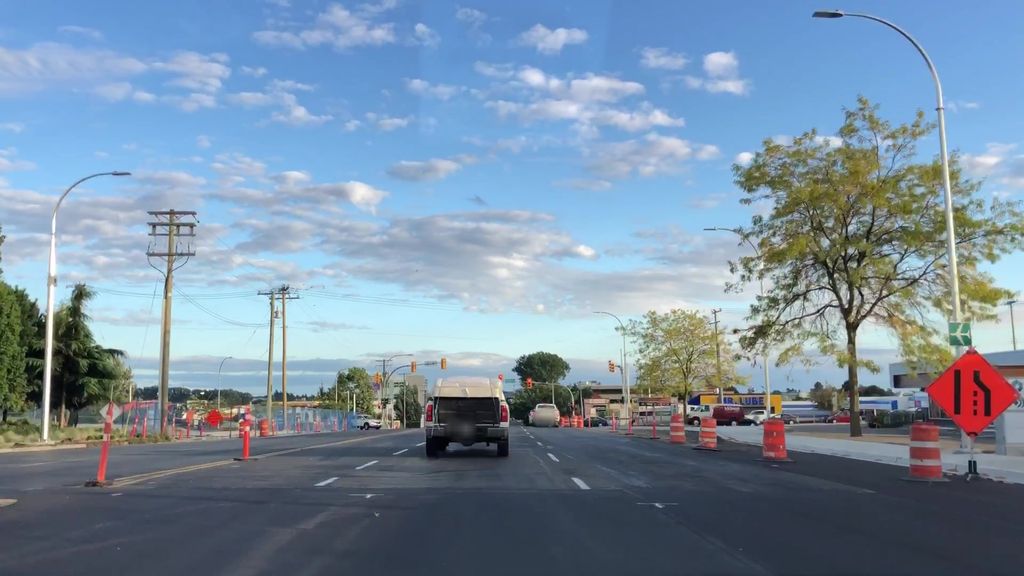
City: victoria